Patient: sex F, age 89
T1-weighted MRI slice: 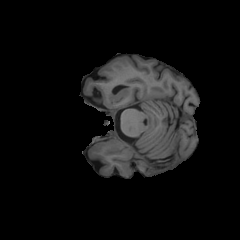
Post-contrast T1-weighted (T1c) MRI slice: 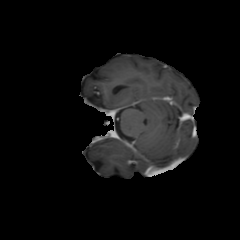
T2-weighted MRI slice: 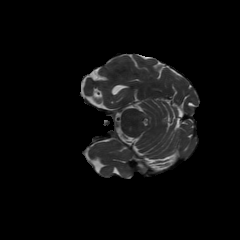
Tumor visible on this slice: no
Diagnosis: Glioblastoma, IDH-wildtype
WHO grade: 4